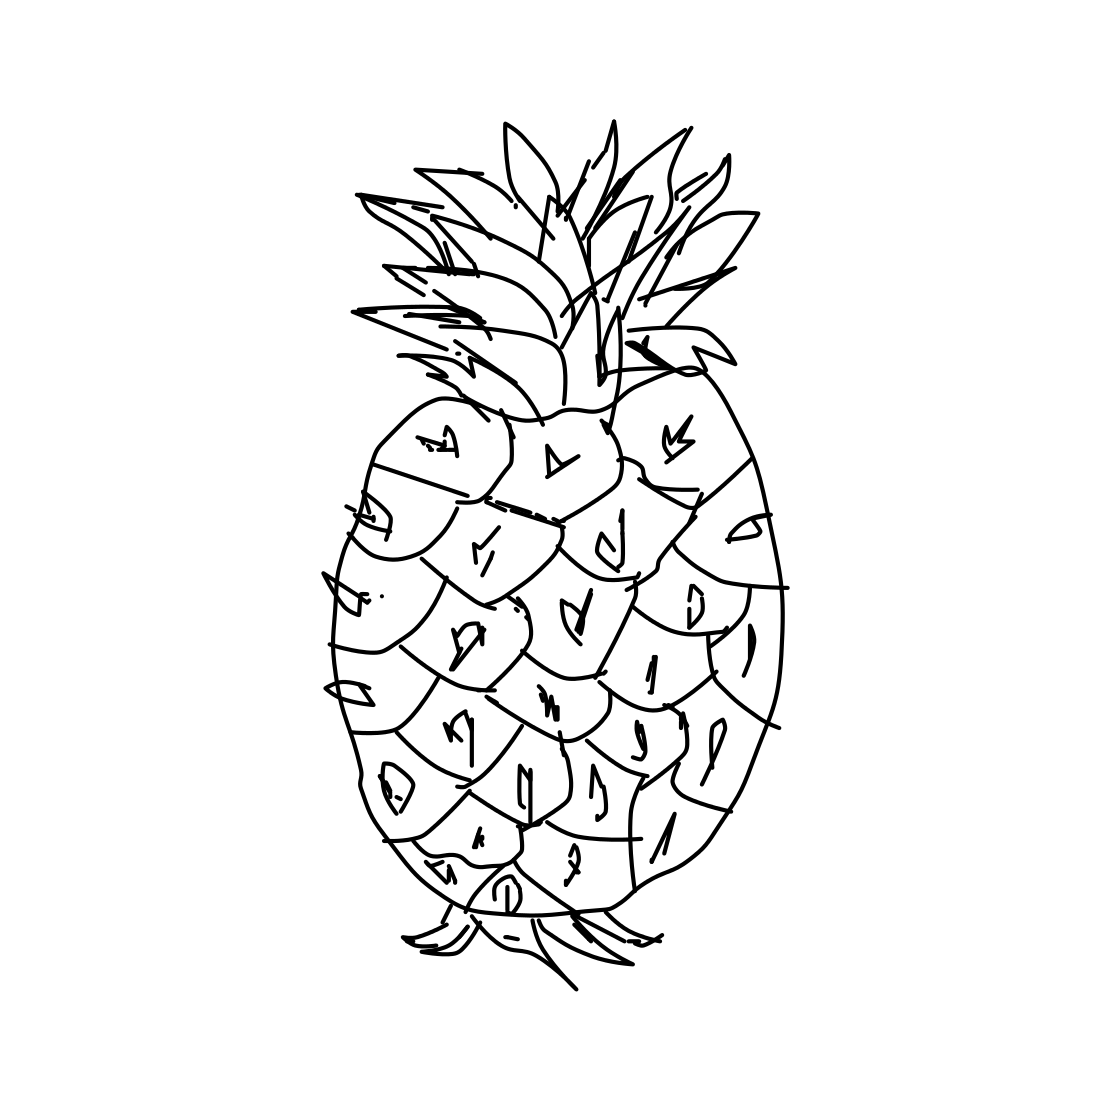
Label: pineapple